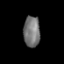
Tissue: prostate
Cell type: T cells
Senescence score: 0.3593
Nuclear area (px): 502
Mean DAPI intensity: 116.578